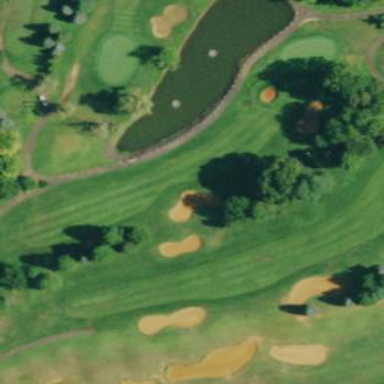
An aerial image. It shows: Water hazard on golf course. The hazard is natural water feature.